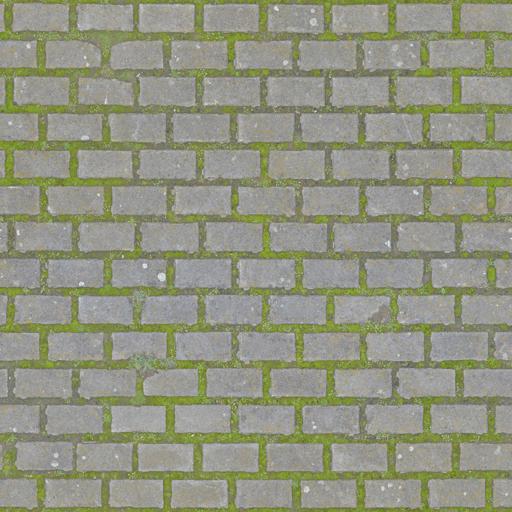
Tags: dark moss mossy parking pavement paving stones stone